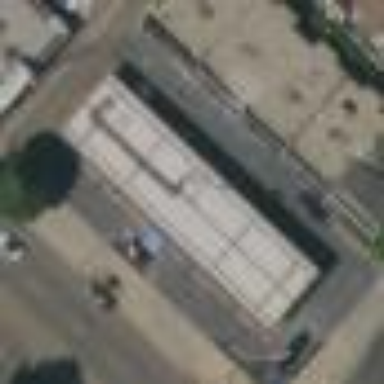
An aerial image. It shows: Fuel station.